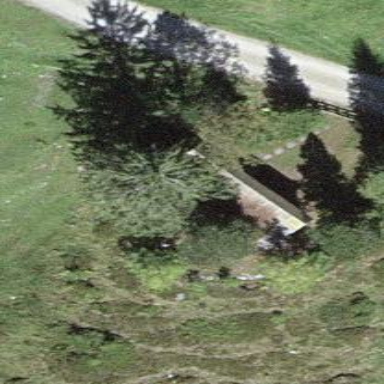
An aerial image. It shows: Hut.